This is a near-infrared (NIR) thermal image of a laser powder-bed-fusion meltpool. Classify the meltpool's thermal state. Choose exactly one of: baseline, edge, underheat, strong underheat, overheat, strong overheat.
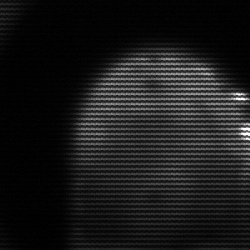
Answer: edge